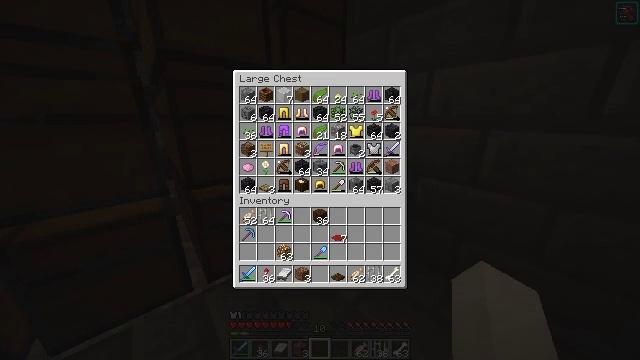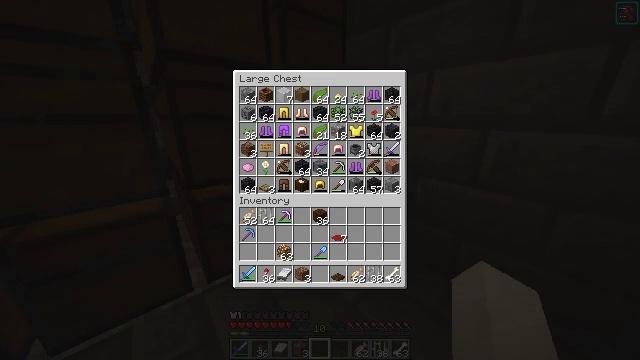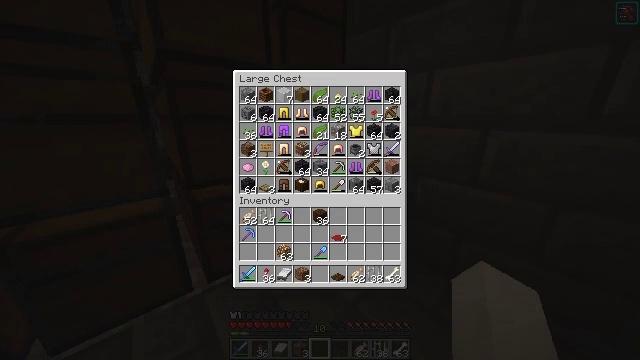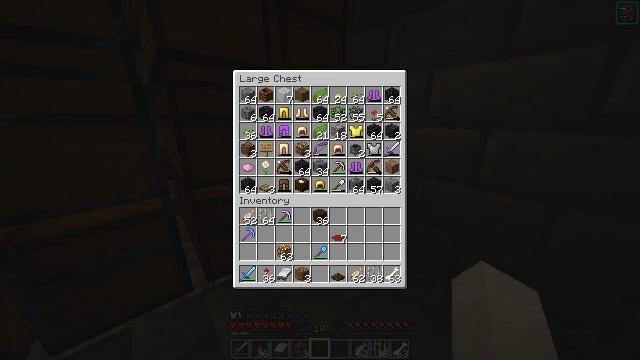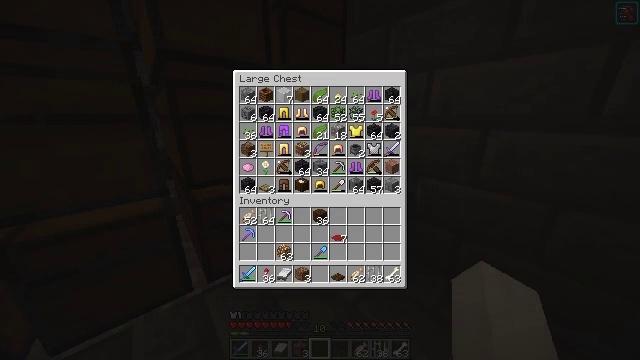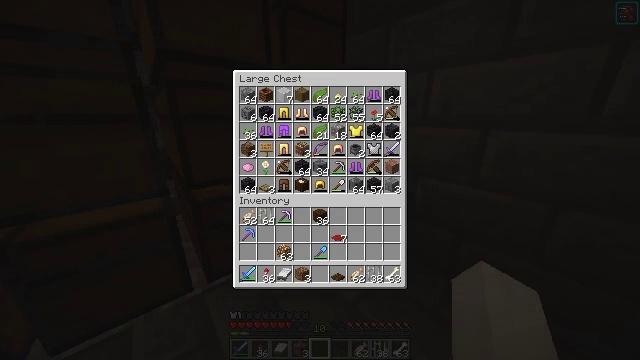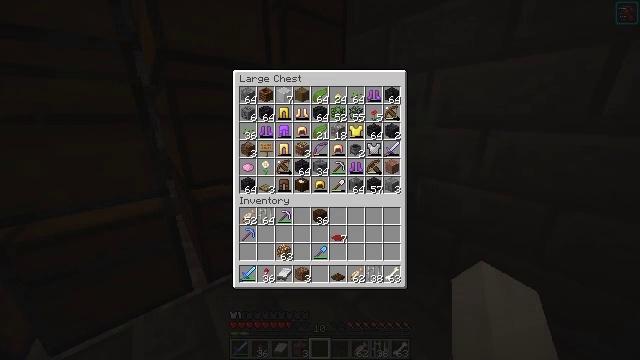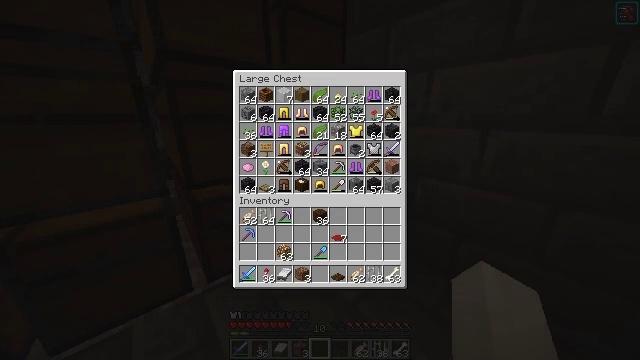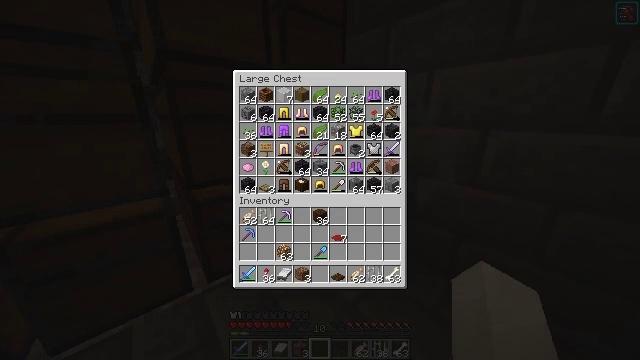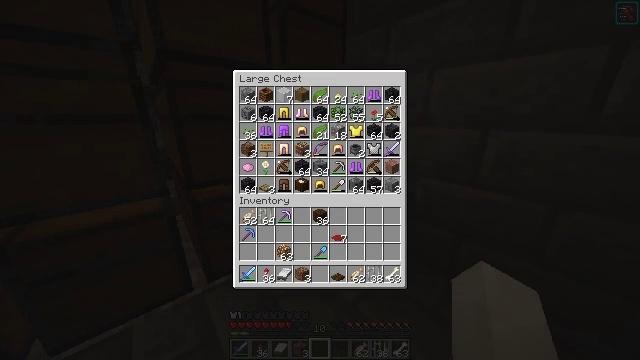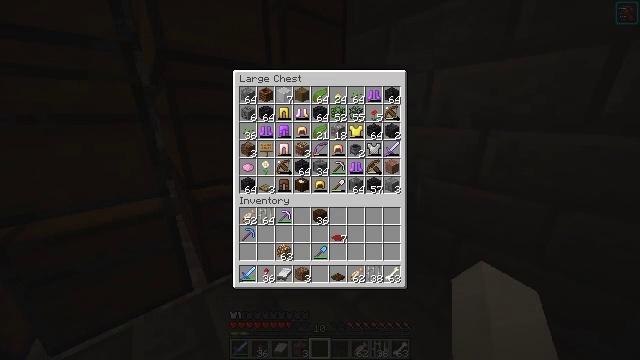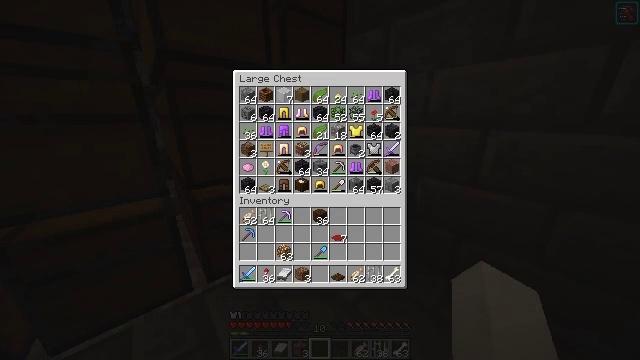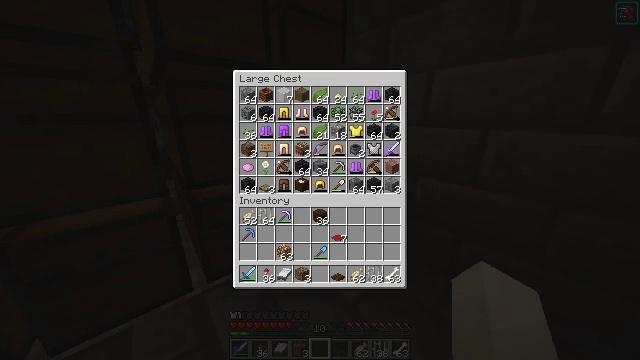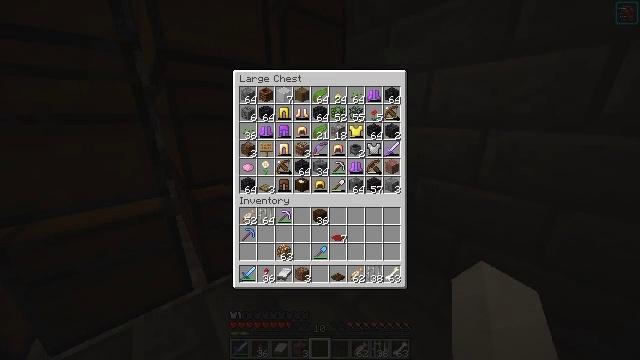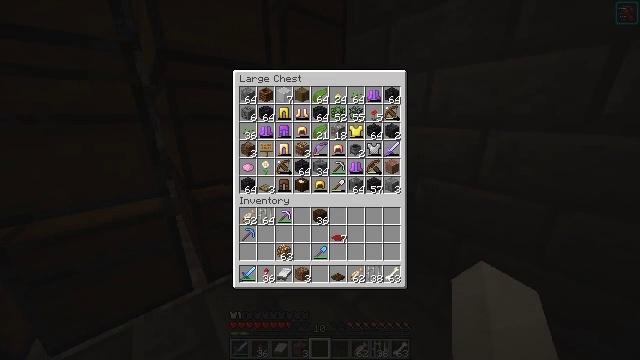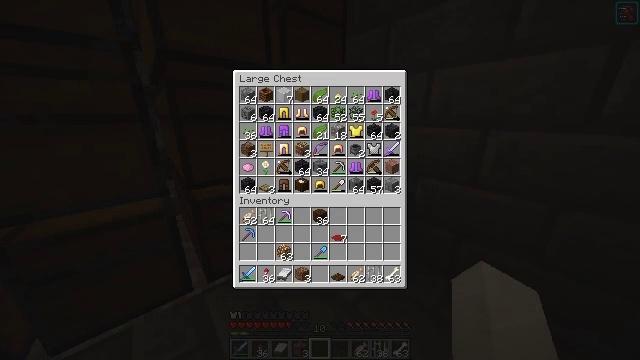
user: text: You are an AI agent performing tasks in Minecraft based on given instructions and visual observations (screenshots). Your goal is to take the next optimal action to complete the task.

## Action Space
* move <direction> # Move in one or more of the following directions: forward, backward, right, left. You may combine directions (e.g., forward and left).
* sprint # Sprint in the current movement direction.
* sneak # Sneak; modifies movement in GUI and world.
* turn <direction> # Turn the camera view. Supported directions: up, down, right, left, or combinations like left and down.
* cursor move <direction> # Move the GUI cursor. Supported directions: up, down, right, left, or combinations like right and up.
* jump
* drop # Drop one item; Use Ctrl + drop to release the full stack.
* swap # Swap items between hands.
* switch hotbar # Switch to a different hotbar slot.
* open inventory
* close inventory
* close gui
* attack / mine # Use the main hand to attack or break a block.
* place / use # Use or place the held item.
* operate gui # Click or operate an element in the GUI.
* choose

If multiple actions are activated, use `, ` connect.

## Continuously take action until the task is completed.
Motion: motion action
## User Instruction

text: Drop kelp from the inventory.
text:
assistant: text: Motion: no_op
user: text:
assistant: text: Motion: no_op
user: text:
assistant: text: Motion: no_op
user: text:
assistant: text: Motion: no_op
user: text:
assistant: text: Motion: no_op
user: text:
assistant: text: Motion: no_op
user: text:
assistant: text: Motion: no_op
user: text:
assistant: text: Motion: no_op
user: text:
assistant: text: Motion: no_op
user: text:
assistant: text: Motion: no_op
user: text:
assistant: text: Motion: no_op
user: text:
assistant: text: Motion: no_op
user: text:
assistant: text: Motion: no_op
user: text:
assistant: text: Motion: no_op
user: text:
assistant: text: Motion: no_op
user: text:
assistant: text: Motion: no_op
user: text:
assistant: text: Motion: no_op
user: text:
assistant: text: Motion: no_op
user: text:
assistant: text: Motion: no_op
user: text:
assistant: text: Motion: no_op
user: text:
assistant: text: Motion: no_op
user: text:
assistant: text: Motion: no_op
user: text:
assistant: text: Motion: no_op
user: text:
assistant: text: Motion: no_op
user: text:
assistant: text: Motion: no_op
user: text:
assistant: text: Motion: no_op
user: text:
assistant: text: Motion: no_op
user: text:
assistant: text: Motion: no_op
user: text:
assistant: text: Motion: turn left and up, close gui
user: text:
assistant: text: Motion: turn up